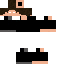
A male human skin with dark skin, wearing brown long hair dressed in a black tshirt and gray pants, featuring a closed mouth.